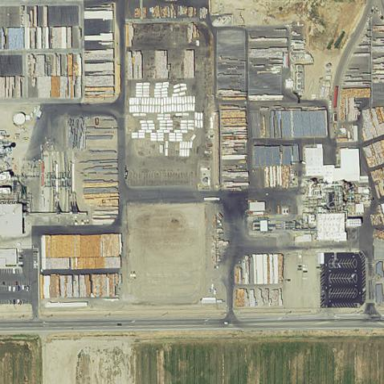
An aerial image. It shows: Industrial area.